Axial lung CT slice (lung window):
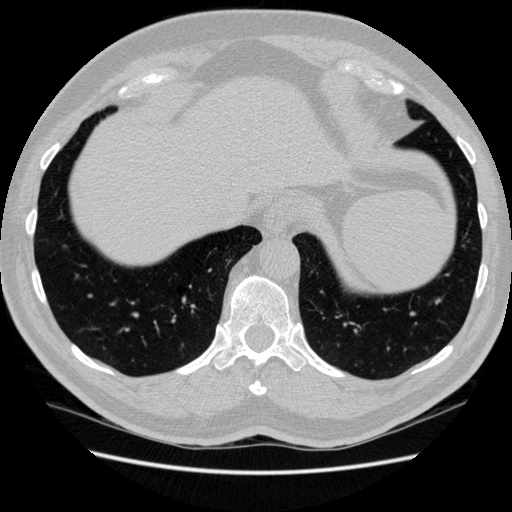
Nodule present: no